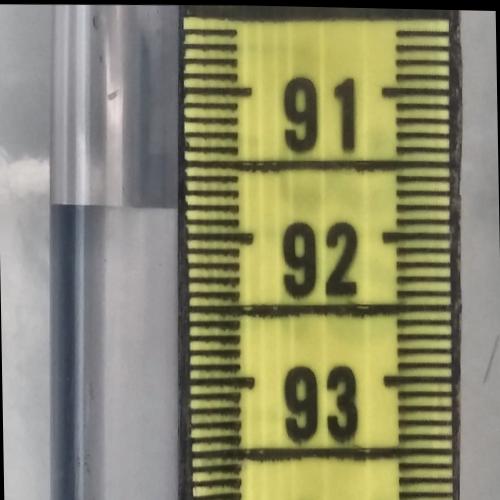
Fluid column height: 91.8 cm